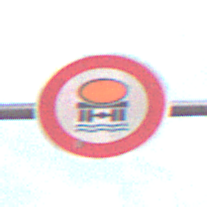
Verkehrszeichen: VerbotFahrzeugeWassergefaehrdenderLadung
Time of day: SunriseSunset
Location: Outdoor (Nature)
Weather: PartlyCloudy
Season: NotSpecified
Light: Natural